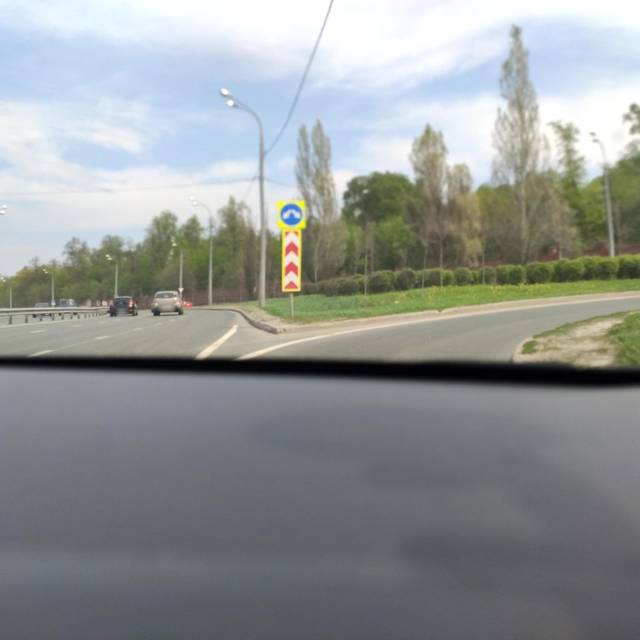
Region: Russia
Coordinates: 55.794, 49.155